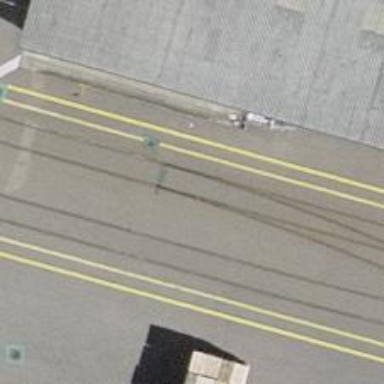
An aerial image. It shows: Railway switch.